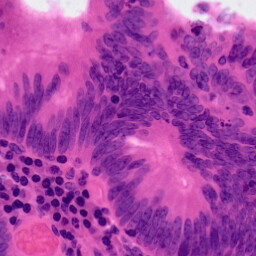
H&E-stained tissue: Colon